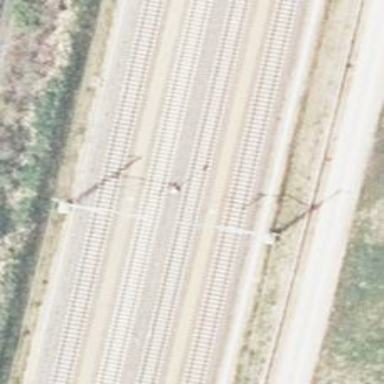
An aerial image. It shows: Railway signal.